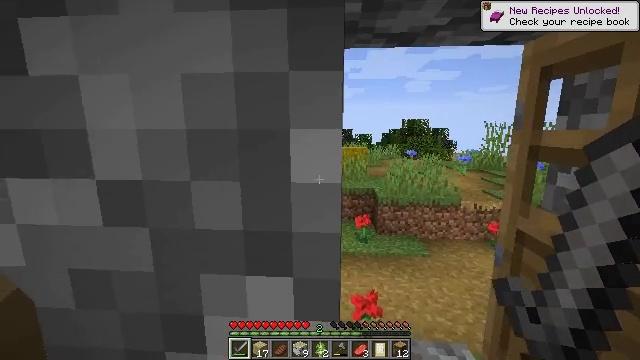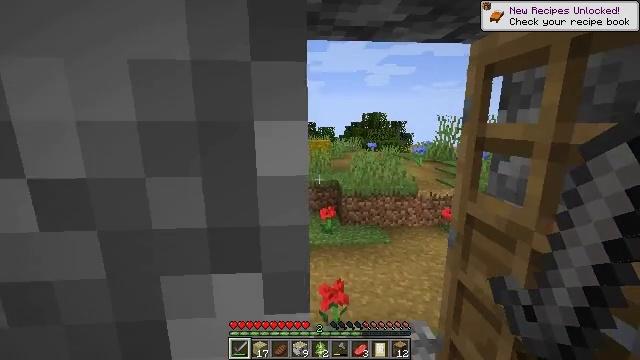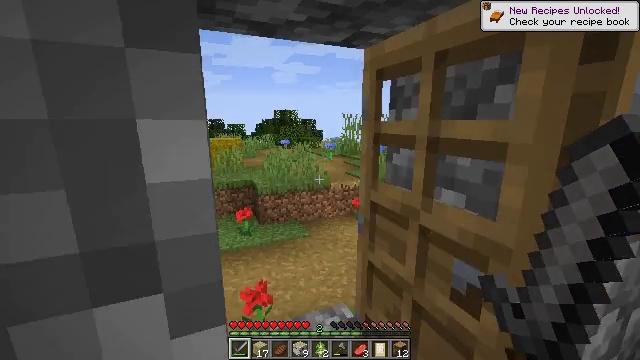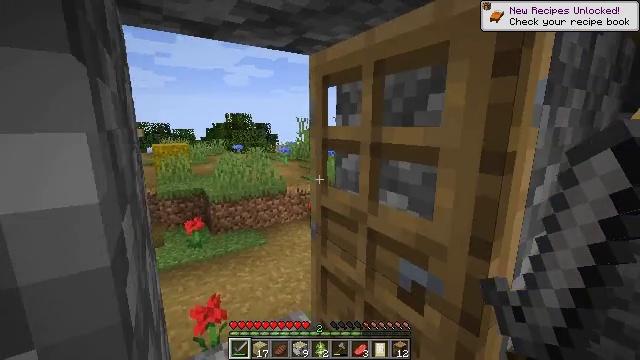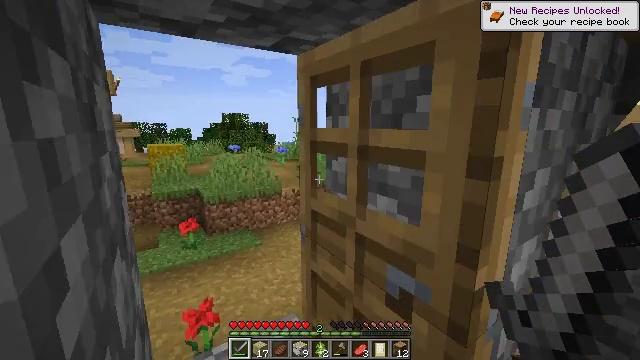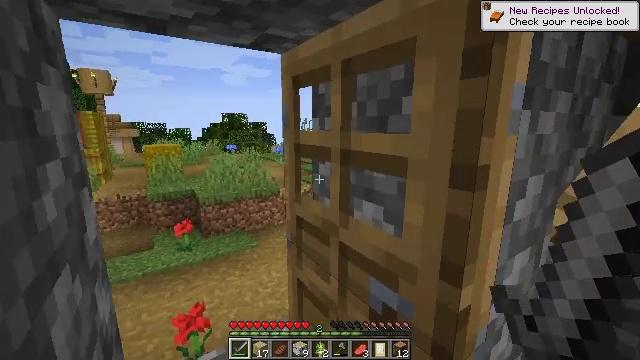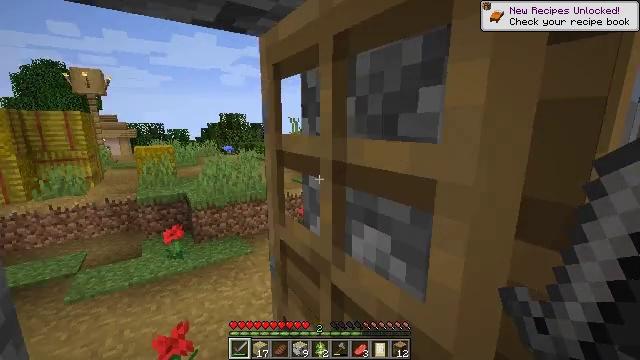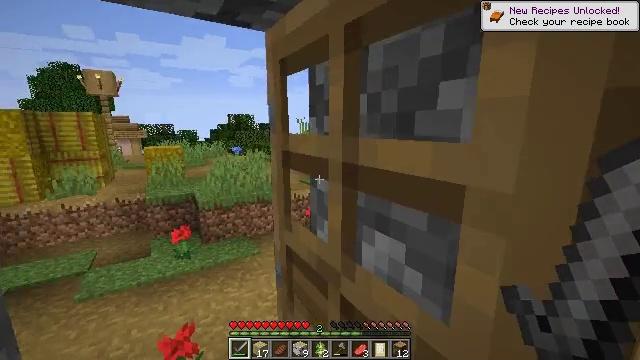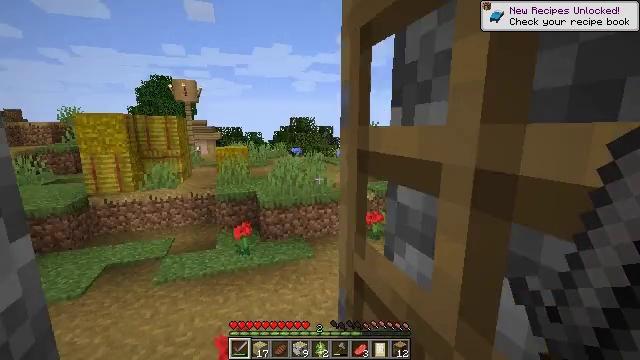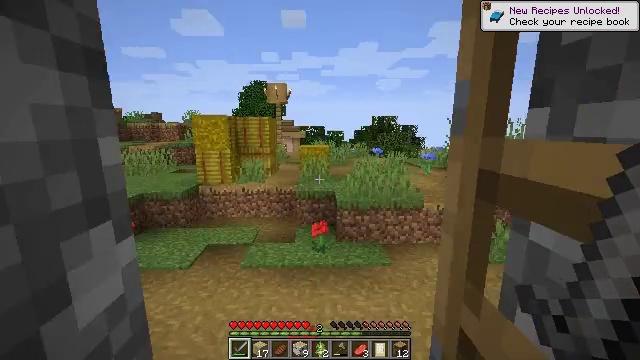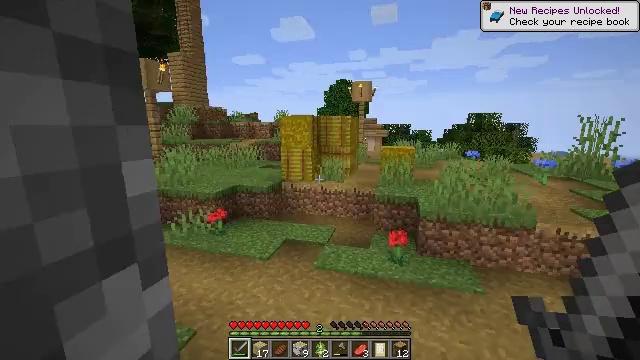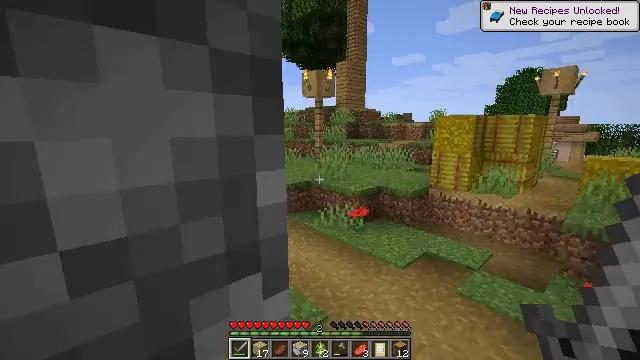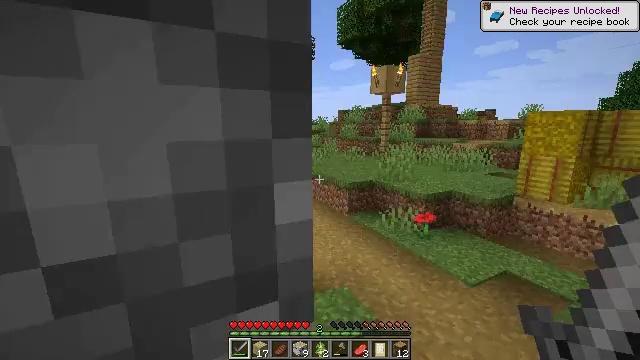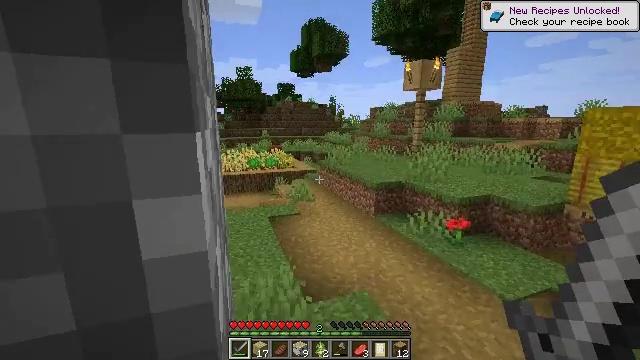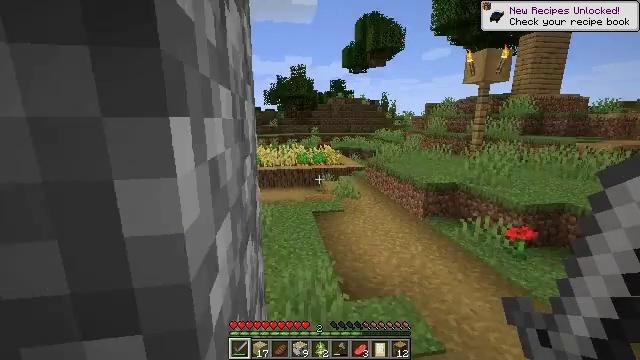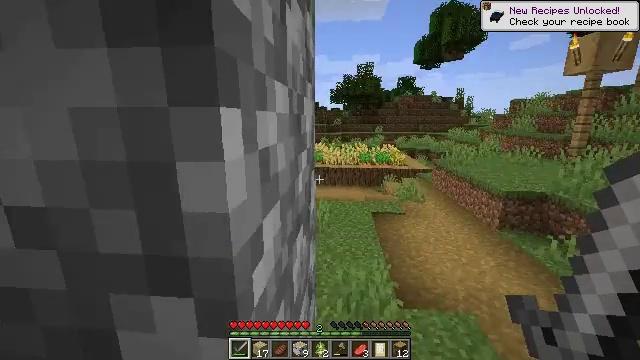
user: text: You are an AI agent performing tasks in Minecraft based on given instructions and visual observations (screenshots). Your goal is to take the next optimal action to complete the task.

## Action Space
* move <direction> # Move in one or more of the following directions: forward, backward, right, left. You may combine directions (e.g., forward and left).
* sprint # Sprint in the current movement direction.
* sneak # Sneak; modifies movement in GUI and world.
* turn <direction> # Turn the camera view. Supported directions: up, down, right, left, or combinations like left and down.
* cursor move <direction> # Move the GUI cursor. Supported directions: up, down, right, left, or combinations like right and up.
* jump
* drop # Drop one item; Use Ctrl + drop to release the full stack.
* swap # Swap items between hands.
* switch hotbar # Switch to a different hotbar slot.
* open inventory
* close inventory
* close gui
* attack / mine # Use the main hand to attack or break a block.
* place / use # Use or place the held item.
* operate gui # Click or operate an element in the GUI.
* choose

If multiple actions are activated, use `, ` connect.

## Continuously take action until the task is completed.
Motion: motion action
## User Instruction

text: Harvest the mature beetroots.
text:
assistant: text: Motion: move forward, turn right and down
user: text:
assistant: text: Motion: move forward, turn right
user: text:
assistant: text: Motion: move forward, turn right
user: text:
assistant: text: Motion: move forward
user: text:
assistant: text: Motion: move forward
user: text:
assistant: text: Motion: move forward
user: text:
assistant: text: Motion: move forward, turn left
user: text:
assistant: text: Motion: move forward, turn left
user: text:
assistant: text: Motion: move forward, turn left
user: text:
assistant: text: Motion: move forward, turn left
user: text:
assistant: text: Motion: move forward, turn left
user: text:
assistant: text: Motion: move forward, turn left
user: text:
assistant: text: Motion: move forward, turn left
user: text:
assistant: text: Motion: move forward, turn left
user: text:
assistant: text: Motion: move forward, turn left
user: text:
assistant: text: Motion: move forward, turn left
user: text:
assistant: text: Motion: move forward, turn left and down
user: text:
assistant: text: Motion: turn left
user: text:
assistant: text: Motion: turn left
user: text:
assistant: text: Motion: turn left
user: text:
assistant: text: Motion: turn left
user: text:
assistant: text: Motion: turn left
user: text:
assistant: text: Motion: turn left
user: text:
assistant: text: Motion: no_op
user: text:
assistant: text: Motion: no_op
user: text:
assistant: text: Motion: no_op
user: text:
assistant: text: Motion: turn right
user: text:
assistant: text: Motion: no_op
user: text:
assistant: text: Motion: turn right
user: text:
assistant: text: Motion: no_op